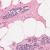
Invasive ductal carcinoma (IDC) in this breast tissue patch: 0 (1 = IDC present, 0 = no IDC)